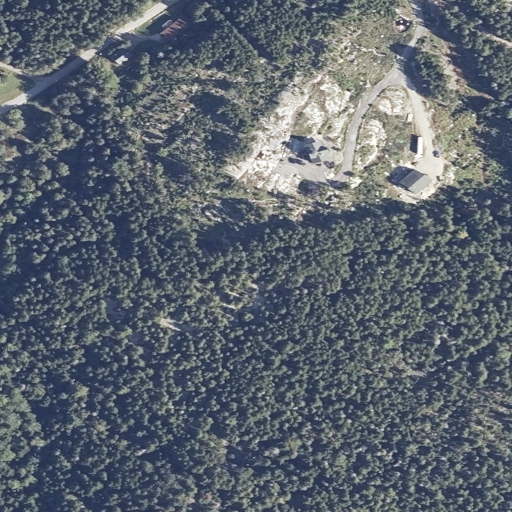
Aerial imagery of island in Maine named Whitmore Neck containing evergreen forest, barren land, grassland, mixed forest, shrub, open development, low intensity development, medium intensity development, and open water